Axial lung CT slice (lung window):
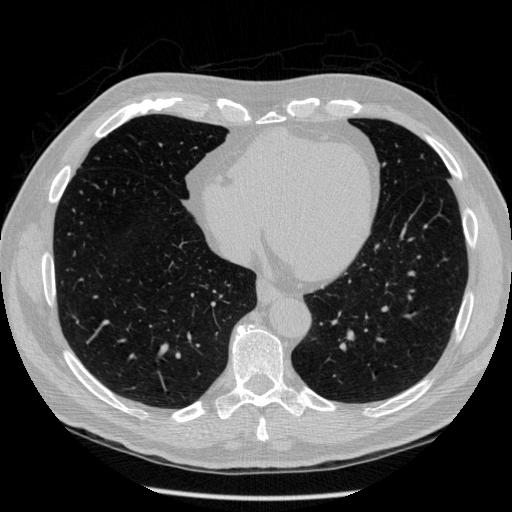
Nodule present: no